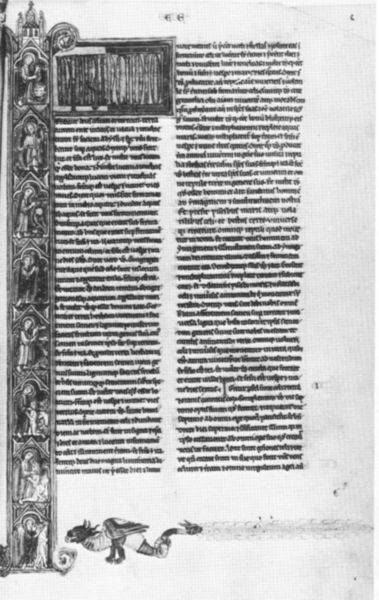
Titel: Stundenbuch
Institution: Wien, Museum für angewandte Kunst
Schlagwörter: flügel, weiß, frauen, menschen, frau, schwarz, tier, ornament, rahmen, blatt, wald, turm, beine, schwanz, schrift, spalten, figuren, ornamente, kolonnen, buch, druck, seite, schwarzweiß, text, buchseite, schnörkel, zahl, christlich, greif, etagen, heilige, undeutlich, ornamentik, maria, kolonne, drachen, drache, handschrift, monster, nischen, zeichnungen, zeile, latein, sprache, maiuskel, fleuronné